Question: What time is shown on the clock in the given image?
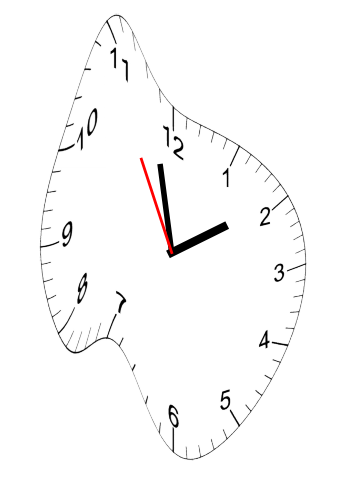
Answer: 01:57:55